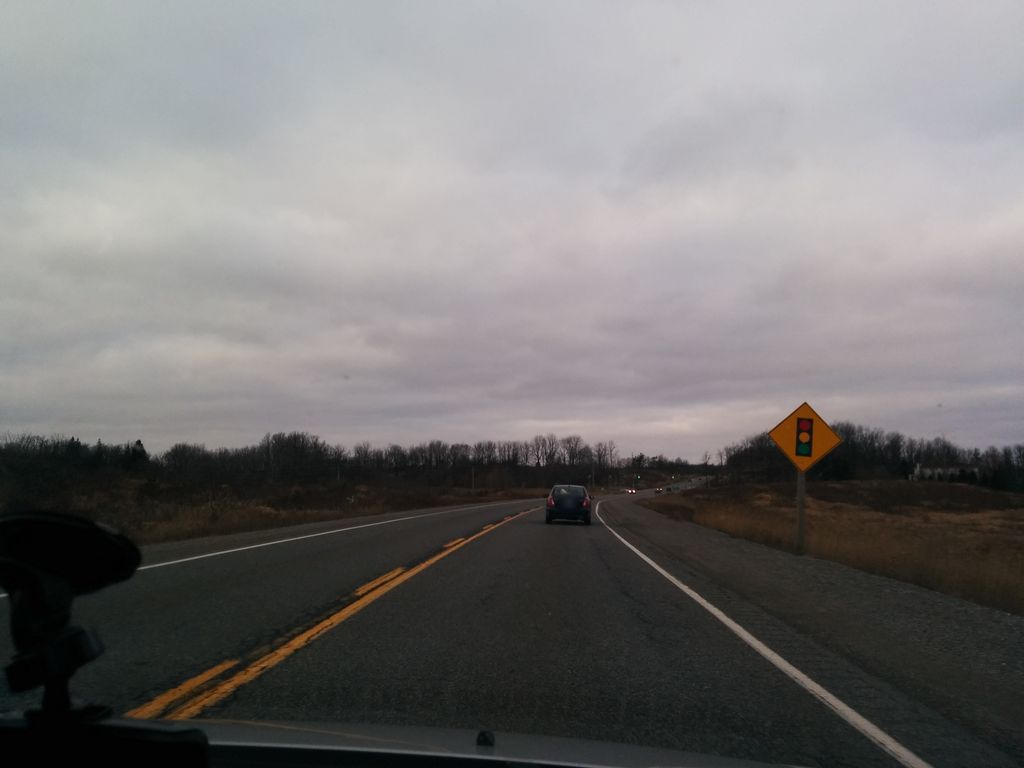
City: hamilton